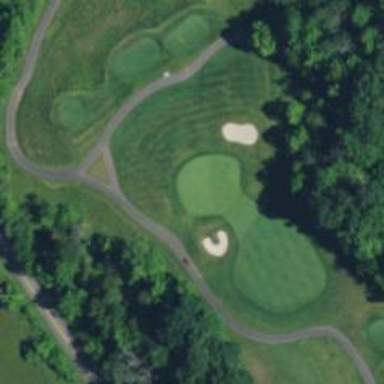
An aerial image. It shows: Golf hole.